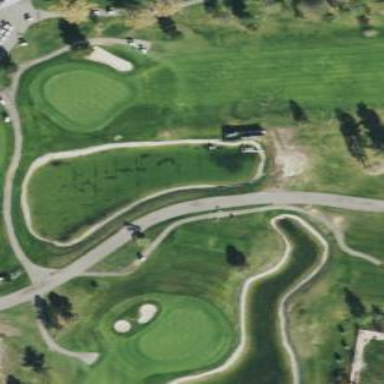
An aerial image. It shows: Water hazard on golf course. The hazard is natural water feature.